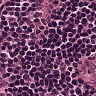
Metastatic tissue present: no